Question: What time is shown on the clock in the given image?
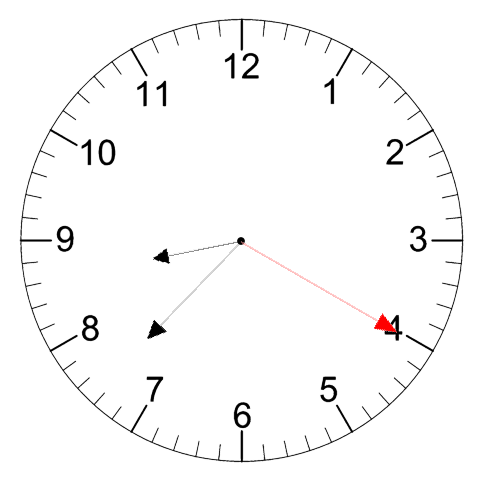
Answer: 08:37:20